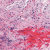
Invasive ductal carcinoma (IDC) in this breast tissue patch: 1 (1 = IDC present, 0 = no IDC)